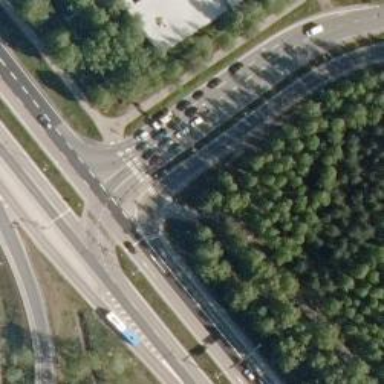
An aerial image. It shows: Asphalt trunk link road.